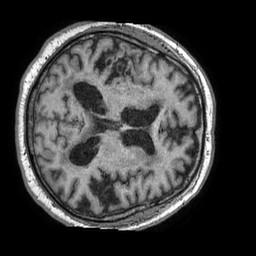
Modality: T1w
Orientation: axial
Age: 73
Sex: male
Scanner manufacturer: philips
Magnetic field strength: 1.5 T
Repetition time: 0.007495 s
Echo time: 0.003398 s